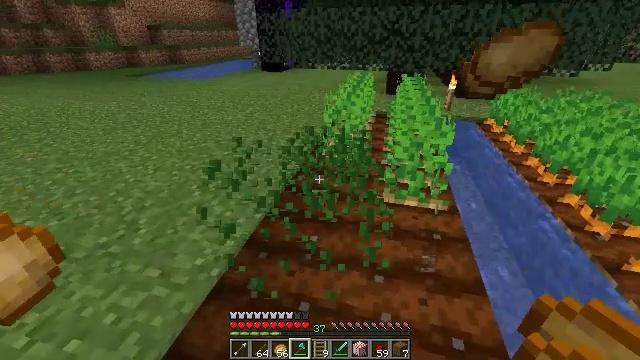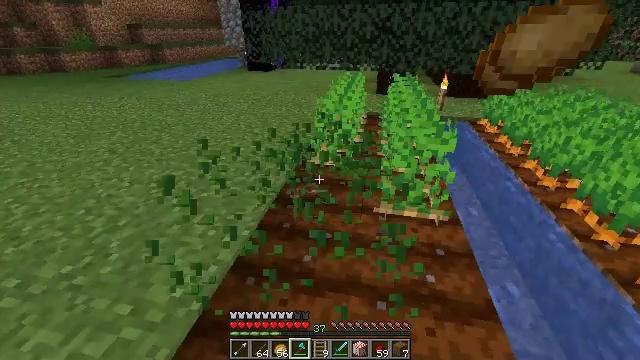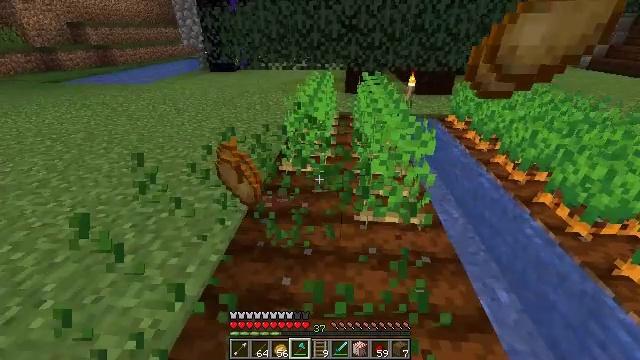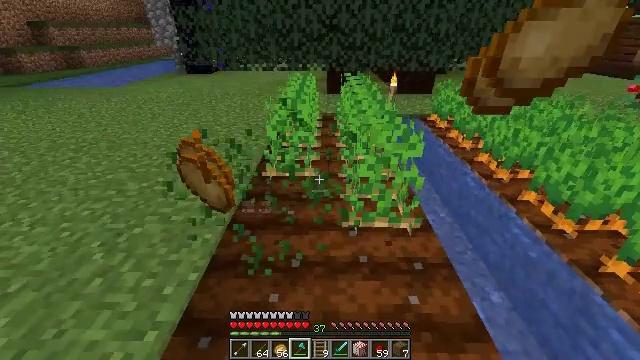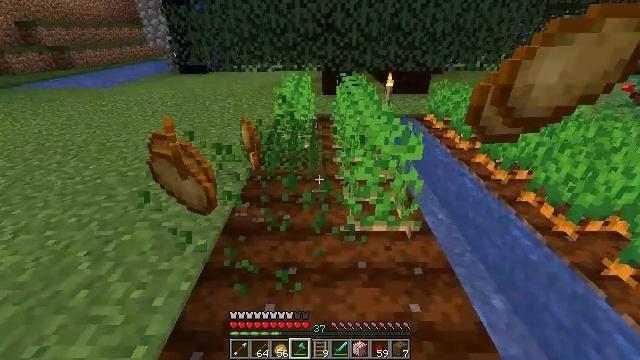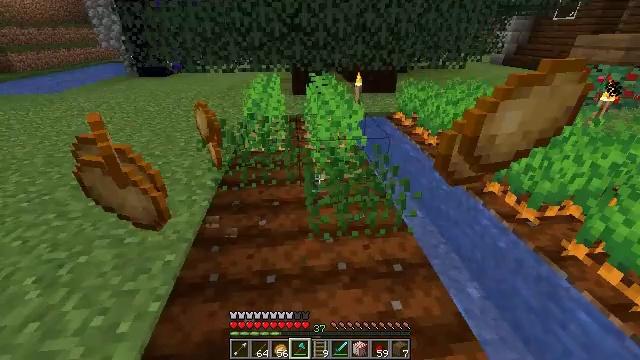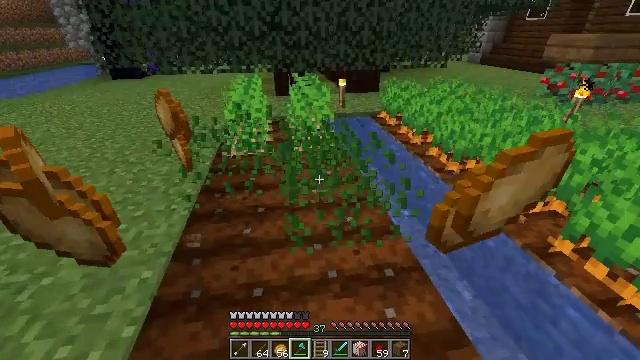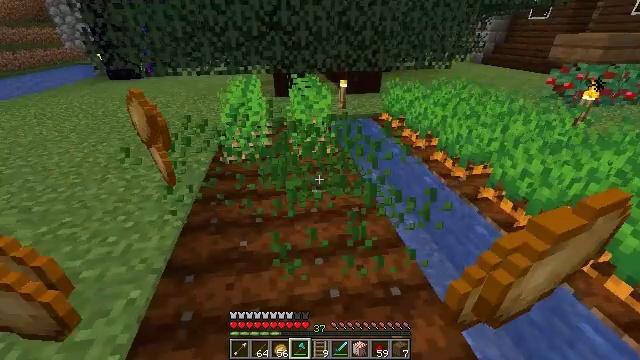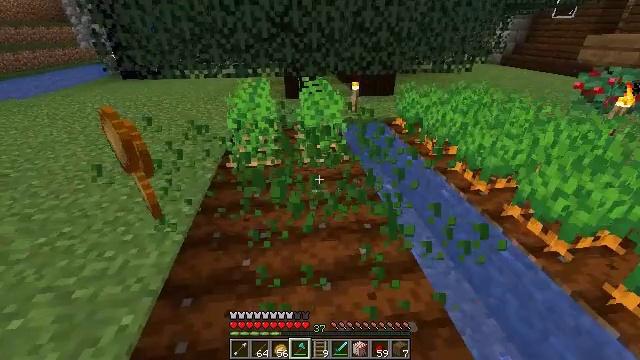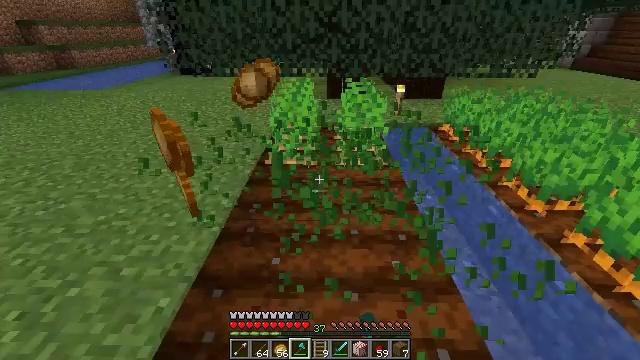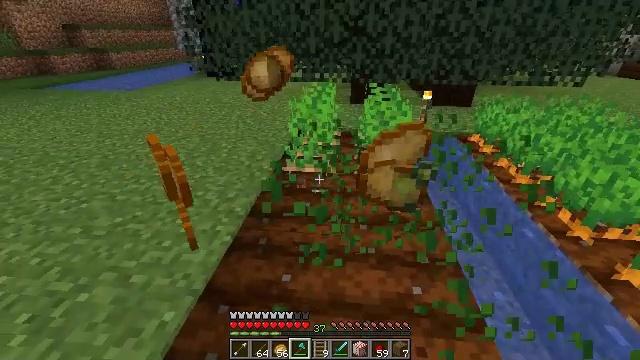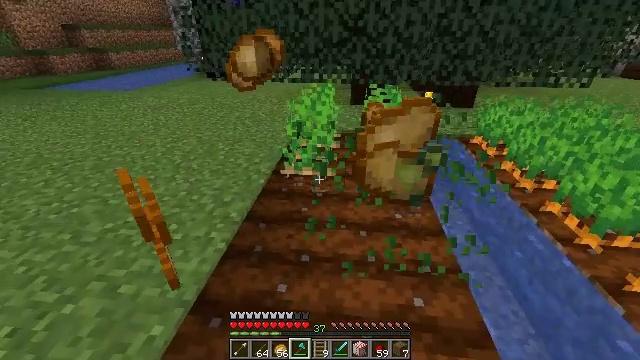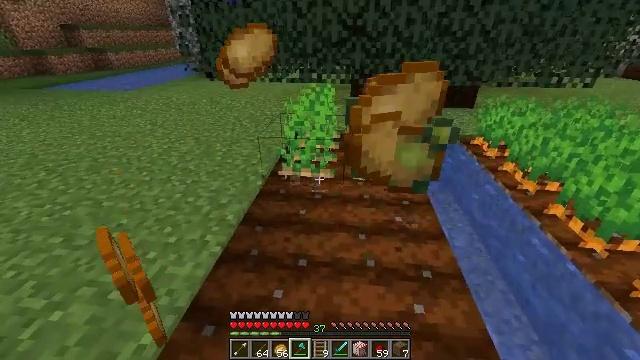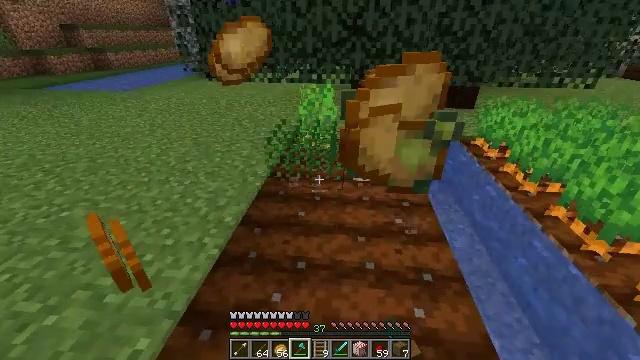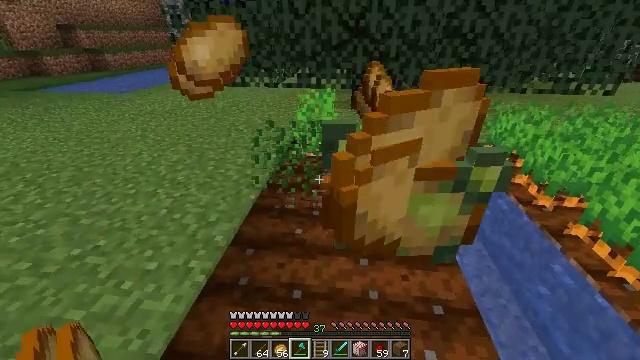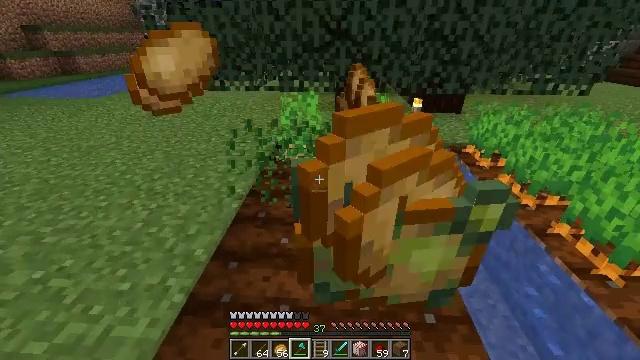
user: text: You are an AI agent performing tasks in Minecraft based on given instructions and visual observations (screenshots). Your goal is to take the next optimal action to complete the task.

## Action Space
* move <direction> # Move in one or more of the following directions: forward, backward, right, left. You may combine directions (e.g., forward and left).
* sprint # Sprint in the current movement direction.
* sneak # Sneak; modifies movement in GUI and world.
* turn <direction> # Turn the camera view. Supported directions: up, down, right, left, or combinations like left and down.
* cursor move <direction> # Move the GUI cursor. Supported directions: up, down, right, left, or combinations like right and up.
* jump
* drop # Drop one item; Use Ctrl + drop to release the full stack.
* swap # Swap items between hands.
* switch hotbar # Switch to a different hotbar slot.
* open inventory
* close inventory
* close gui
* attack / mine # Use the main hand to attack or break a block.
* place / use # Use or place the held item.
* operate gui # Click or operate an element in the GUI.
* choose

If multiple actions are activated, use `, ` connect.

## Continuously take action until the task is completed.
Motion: motion action
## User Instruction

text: Harvest potatoes.
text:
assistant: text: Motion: move forward, turn right, attack / mine
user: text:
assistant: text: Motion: move forward, turn right
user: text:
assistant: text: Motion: turn right
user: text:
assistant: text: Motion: turn right, attack / mine
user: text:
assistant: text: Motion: turn right, attack / mine
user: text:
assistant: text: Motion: move forward, turn right, attack / mine
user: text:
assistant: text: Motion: move forward
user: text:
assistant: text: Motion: move forward, turn left, attack / mine
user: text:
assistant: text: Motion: move forward, turn left, attack / mine
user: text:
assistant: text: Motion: turn left, attack / mine
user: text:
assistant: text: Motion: no_op
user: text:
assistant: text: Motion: attack / mine
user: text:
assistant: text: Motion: move forward, attack / mine
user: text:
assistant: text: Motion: move forward, attack / mine
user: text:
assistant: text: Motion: move forward, turn right
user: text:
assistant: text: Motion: move forward, turn right, attack / mine
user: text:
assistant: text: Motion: attack / mine
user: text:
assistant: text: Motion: turn right, attack / mine
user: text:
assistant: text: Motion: turn right, attack / mine
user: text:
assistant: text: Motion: no_op
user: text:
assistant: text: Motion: no_op
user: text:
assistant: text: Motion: no_op
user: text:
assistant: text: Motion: move forward, attack / mine
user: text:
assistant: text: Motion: move forward, attack / mine
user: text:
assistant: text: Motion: move forward, attack / mine
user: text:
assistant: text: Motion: turn left
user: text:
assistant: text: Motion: turn left
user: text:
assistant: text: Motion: no_op
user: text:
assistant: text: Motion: turn left
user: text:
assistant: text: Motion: turn left